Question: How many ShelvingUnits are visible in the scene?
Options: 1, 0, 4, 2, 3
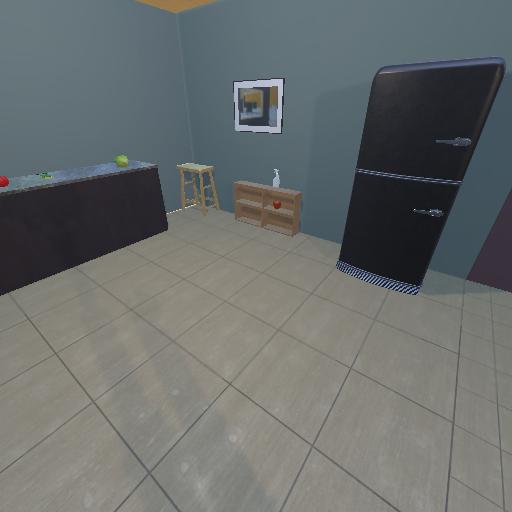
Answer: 1